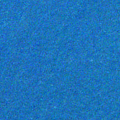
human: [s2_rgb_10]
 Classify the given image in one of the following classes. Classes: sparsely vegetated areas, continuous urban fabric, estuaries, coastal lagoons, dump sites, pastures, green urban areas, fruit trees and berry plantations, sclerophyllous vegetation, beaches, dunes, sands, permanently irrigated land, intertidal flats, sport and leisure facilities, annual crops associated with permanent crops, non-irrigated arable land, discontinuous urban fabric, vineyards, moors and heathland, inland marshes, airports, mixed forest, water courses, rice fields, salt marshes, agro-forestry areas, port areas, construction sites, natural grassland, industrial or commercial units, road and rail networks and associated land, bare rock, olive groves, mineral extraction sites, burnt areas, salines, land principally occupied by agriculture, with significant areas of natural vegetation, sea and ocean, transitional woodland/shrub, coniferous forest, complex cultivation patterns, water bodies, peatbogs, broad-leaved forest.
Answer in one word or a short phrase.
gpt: sea and ocean